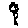
Label: flower